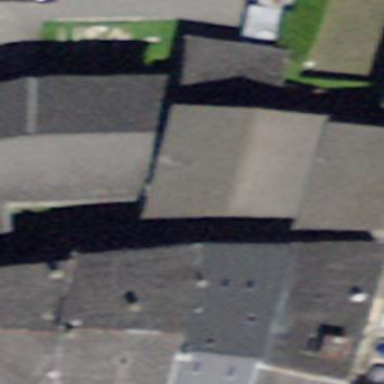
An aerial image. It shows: Terrace building.